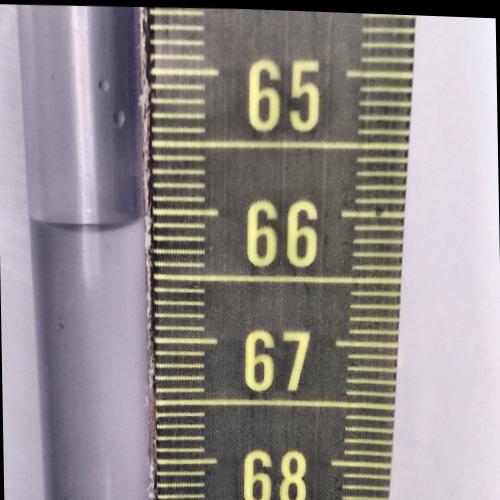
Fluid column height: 66.1 cm